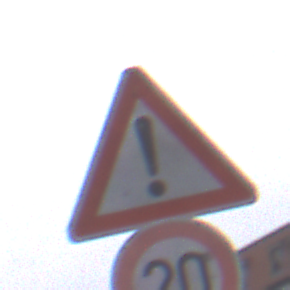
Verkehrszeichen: Gefahrenstelle
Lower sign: Geschwindigkeit20
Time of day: Midday
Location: Outdoor (Urban)
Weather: Overcast
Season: NotSpecified
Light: Natural